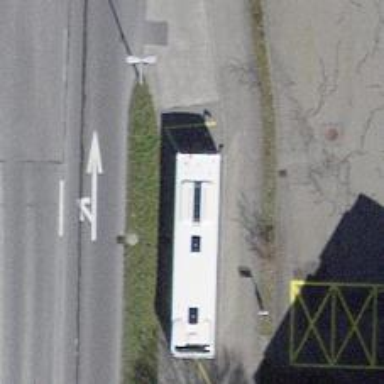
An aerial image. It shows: Bus stop with designated stop position for public transport.